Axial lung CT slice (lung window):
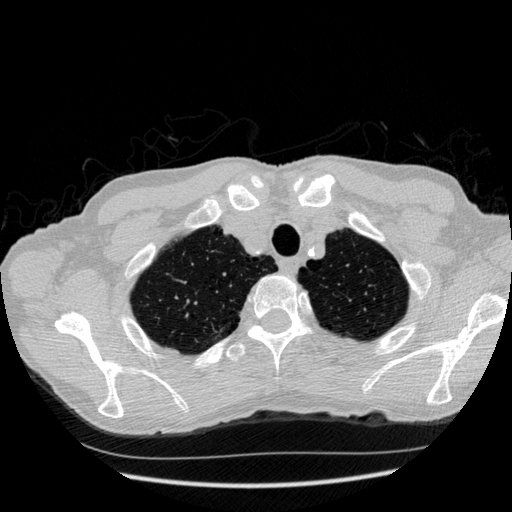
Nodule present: no